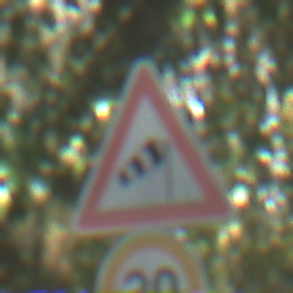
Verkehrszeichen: SeitenwindVonRechts
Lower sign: Geschwindigkeit30
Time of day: Midday
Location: Outdoor (Nature)
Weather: Clear
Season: NotSpecified
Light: Natural